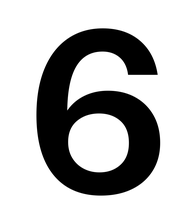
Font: InstrumentSans_SemiBold